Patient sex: F
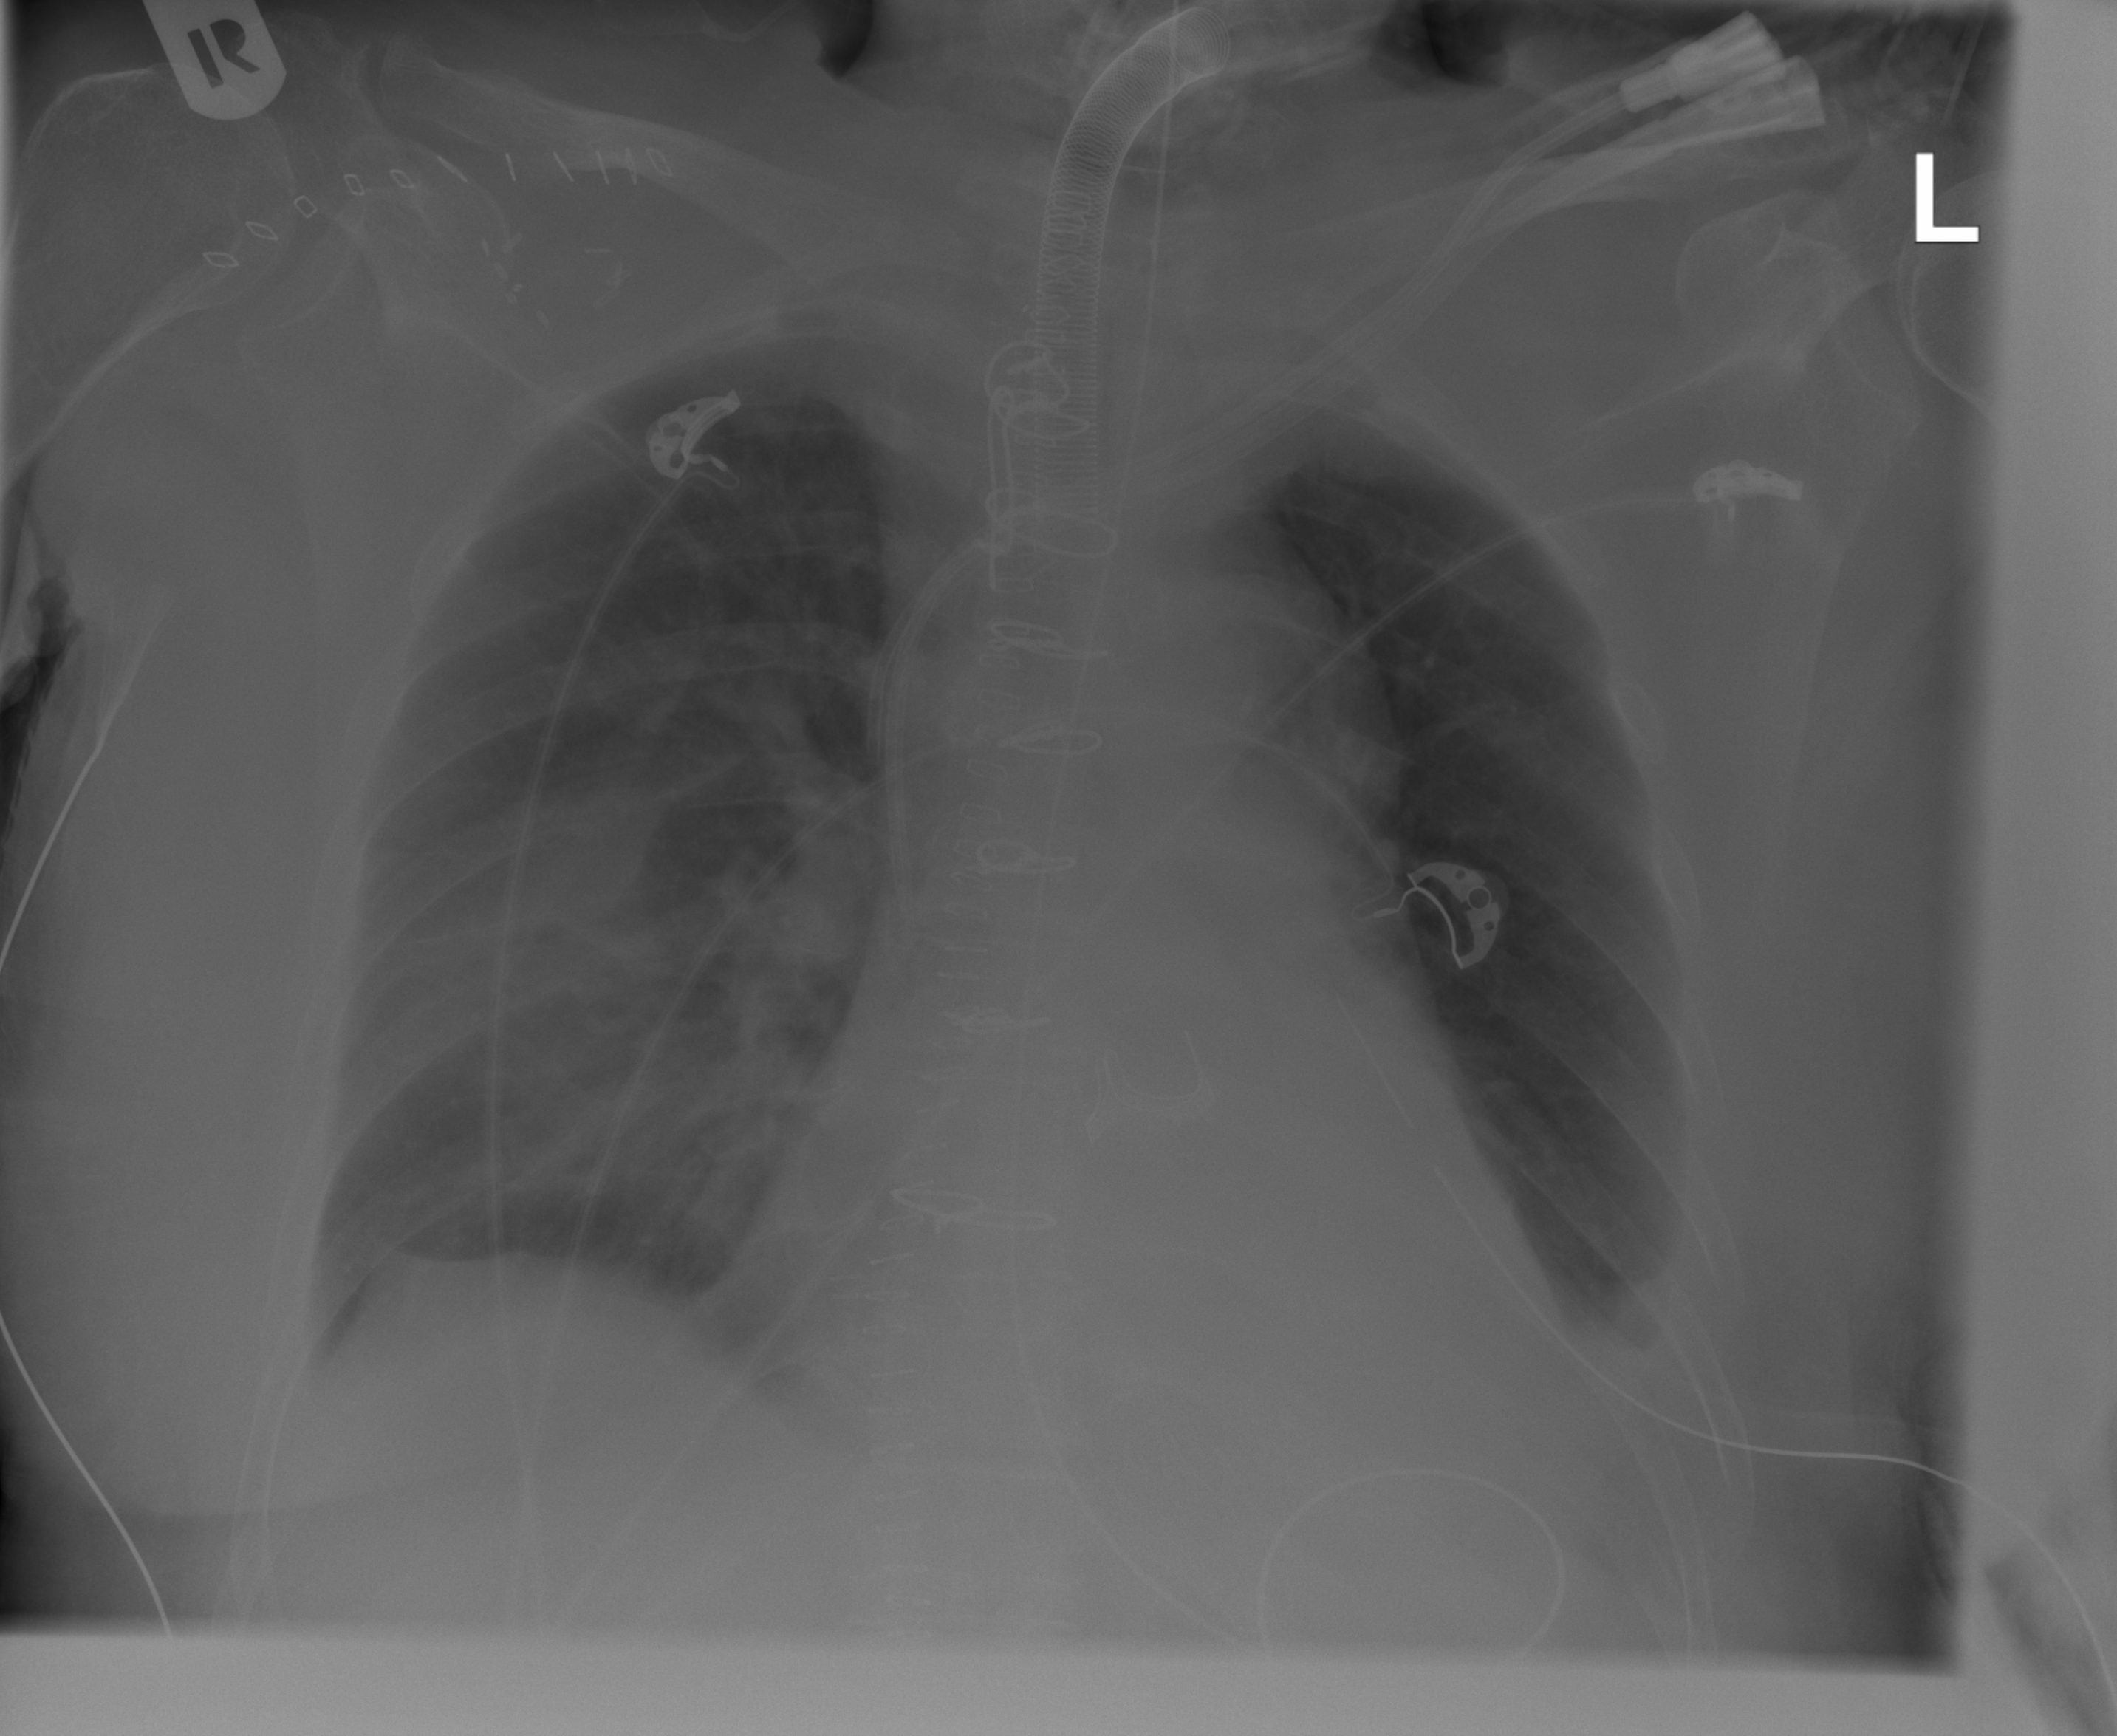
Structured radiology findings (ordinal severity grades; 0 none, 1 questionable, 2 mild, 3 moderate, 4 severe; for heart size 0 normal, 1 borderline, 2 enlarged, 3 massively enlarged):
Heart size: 1
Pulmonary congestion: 0
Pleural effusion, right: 2
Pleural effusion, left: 2
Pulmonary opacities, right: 3
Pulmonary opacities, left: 0
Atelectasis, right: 2
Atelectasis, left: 2